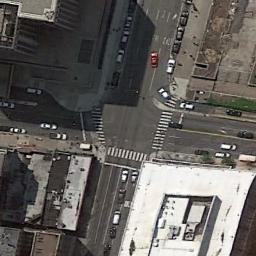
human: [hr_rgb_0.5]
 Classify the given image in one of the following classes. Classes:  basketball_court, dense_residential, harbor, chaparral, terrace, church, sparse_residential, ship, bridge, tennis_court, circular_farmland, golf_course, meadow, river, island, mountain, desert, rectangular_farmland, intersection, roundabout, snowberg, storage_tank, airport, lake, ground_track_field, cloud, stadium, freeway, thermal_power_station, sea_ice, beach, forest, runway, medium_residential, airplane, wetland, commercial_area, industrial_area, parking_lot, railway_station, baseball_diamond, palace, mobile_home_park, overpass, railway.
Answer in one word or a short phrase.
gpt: intersection